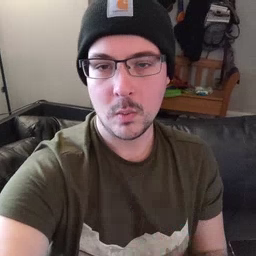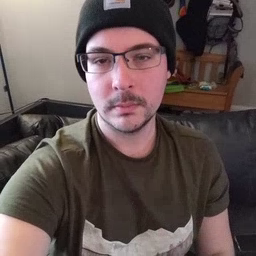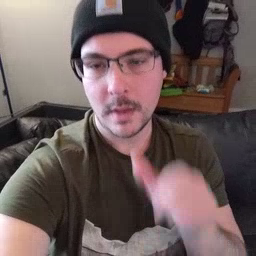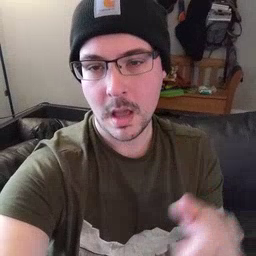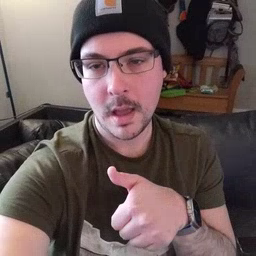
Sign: hide